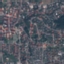
Land use / land cover class: Residential